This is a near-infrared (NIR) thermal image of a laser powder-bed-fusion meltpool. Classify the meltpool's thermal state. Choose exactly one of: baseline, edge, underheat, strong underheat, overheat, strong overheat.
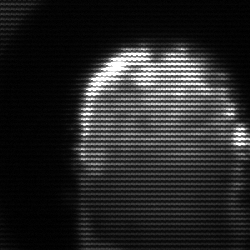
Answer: baseline